Question: With respect to the following tree:

1. What is the correct inorder traversal? U S T X C P Y R B A I G J F N H V T E D L U S T X C P Y R B A D E I G J F N H V T L
2. What is the correct postorder traversal? U T S X P R Y C B D I J G N V T H F E L A U T S X P R Y C B I J G N V T H F E D L A
I evaluated both pairs. But some are saying 1-1 and 2-1 are correct, while others say 1-2 and 2-2 are correct. I'm confused. Which ones are actually correct?
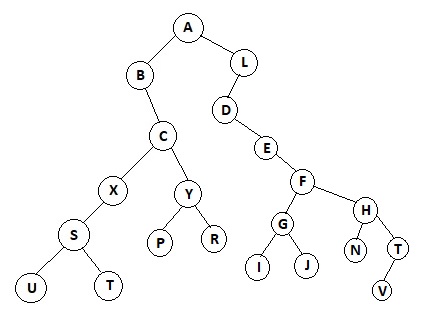
Answer: inorder:
'''
B U S T X C P Y R A D E I G J F N H V T L
'''
postorder (2.2 is correct):
'''
U T S X P R Y C B I J G N V T H F E D L A
'''